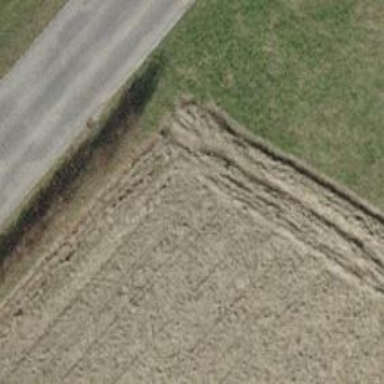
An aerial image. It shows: Hedge barrier.